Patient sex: M
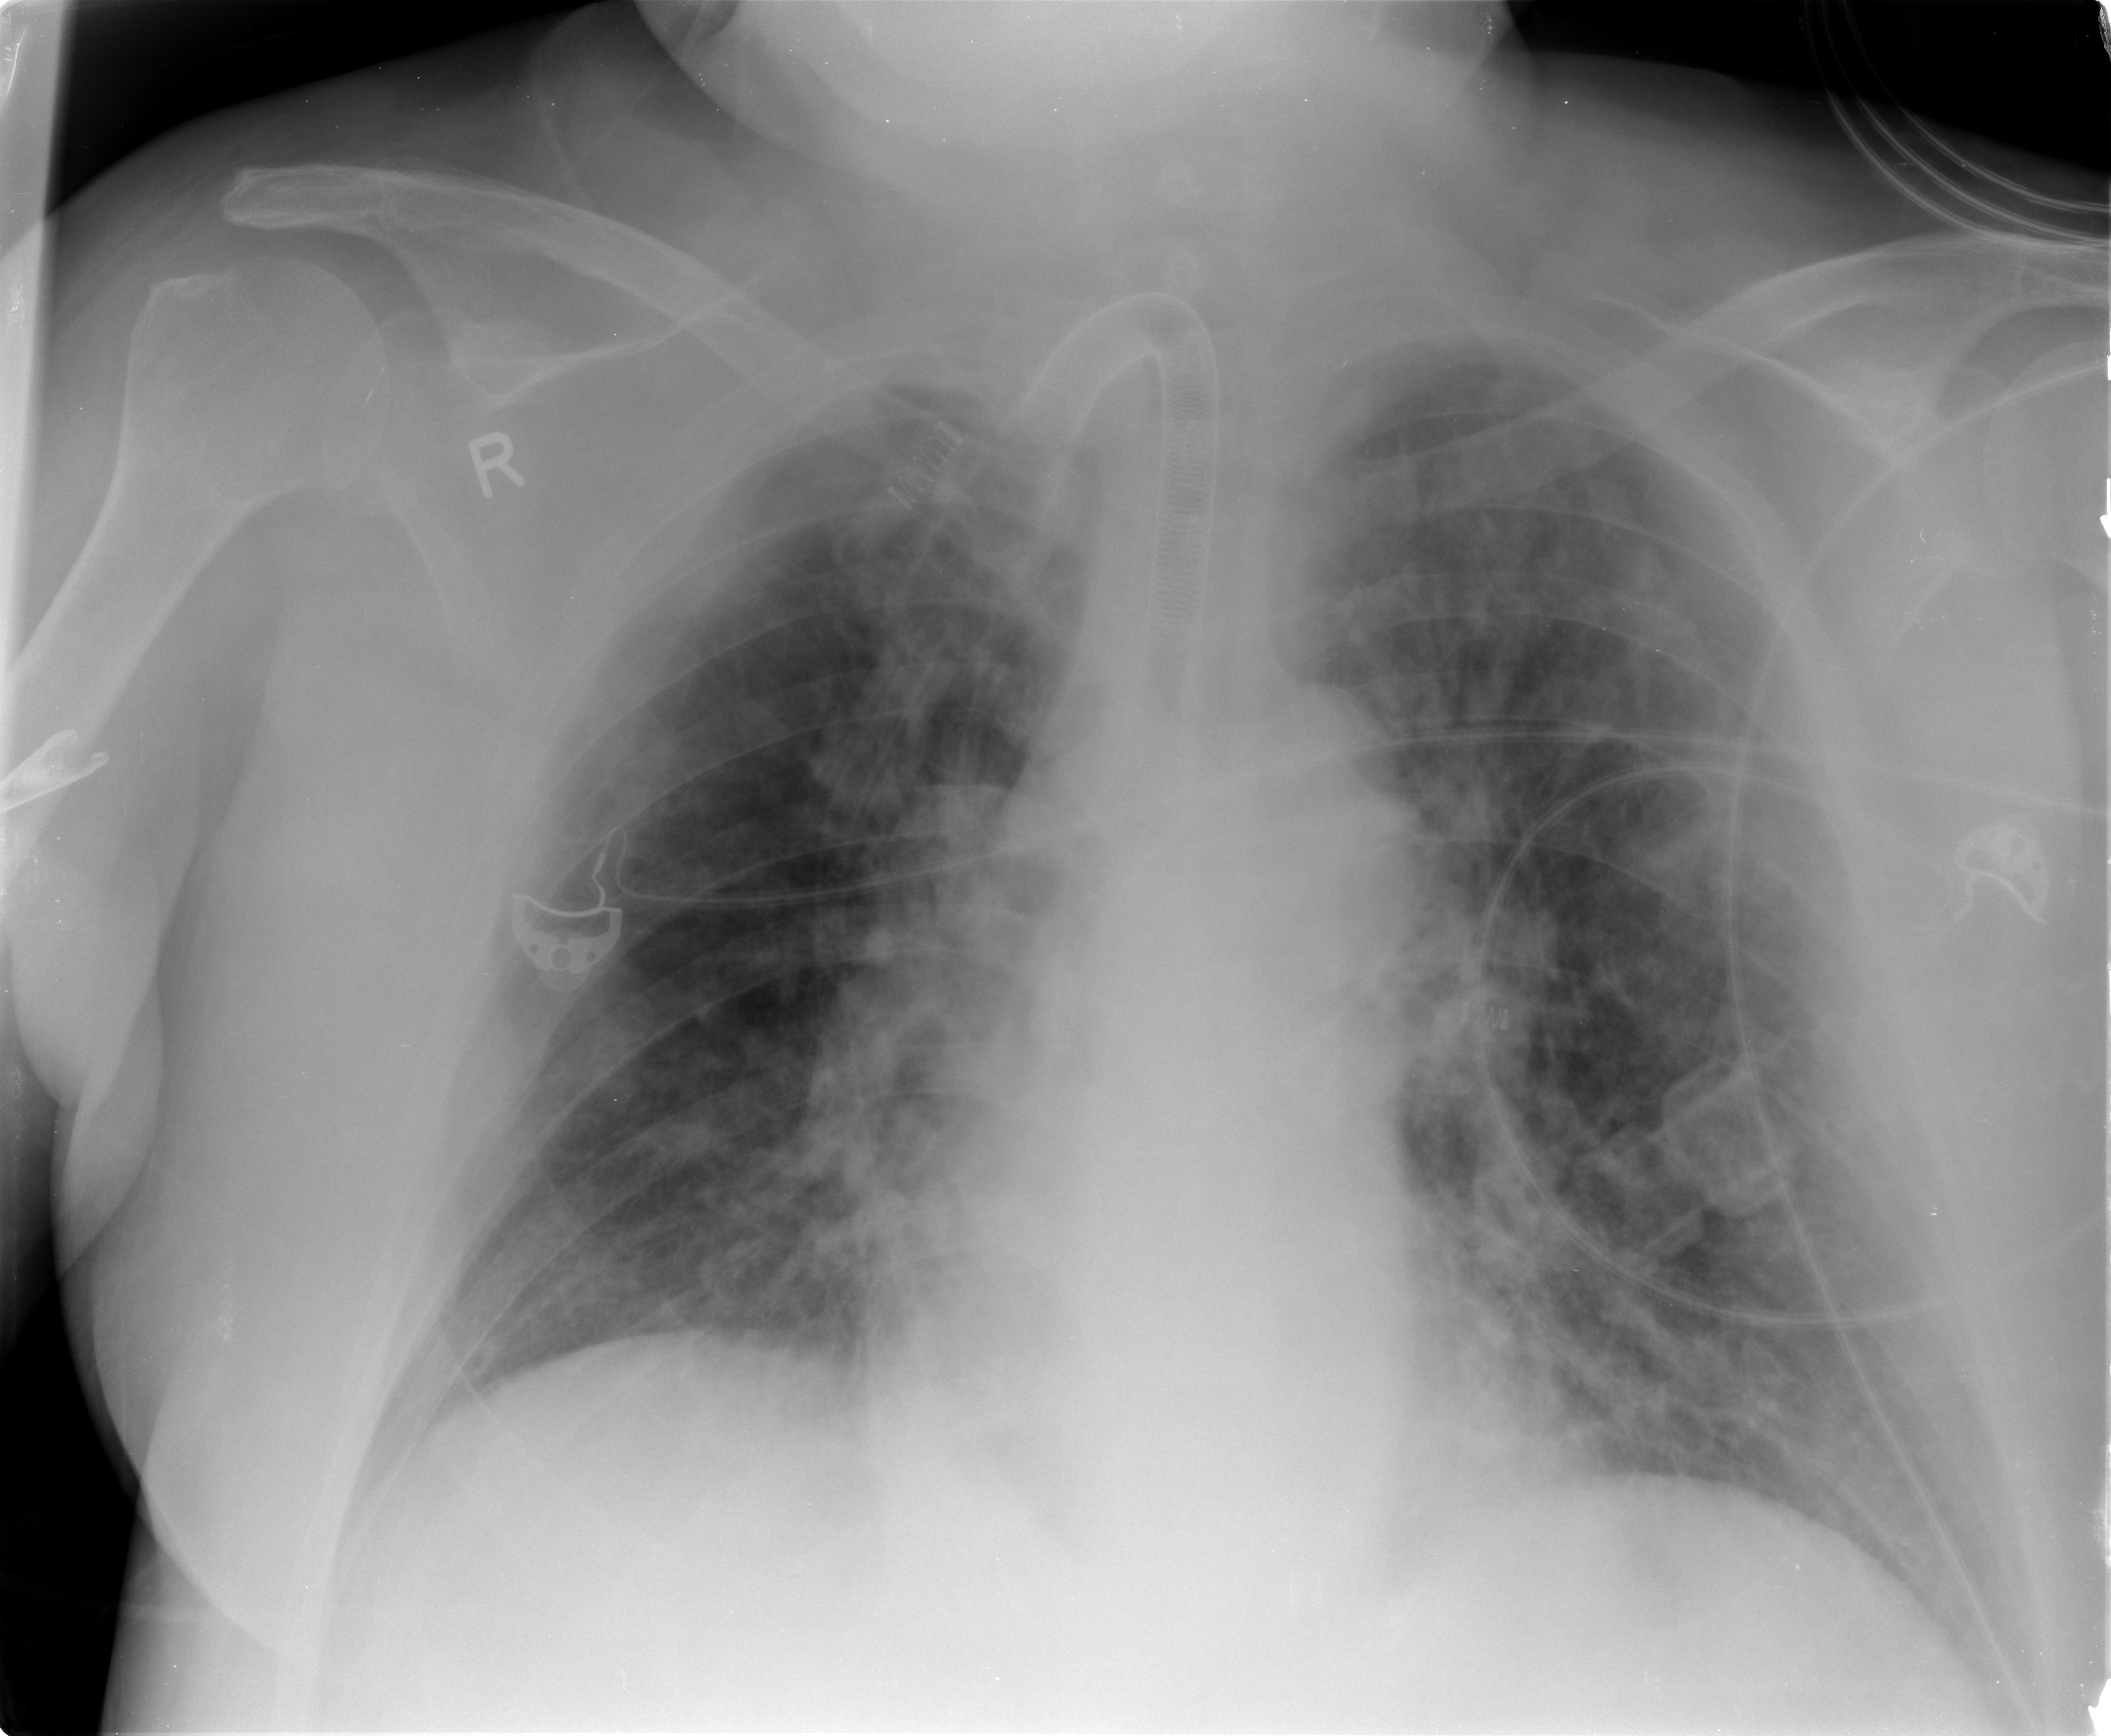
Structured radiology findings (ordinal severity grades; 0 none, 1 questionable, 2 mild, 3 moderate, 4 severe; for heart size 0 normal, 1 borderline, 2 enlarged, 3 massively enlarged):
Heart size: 1
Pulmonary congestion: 2
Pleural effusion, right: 1
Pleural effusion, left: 1
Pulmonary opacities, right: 2
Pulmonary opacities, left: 2
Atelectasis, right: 1
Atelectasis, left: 2